Field crop: maize
Growth stage: 2
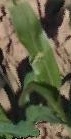
Species: maize